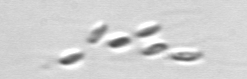
Label: Dinobryon